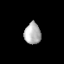
Tissue: lung
Cell type: Others
Senescence score: 0.2097
Nuclear area (px): 346
Mean DAPI intensity: 180.026